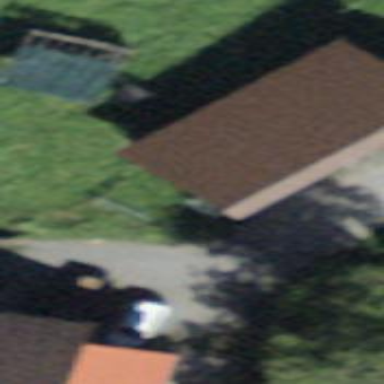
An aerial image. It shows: Shed.